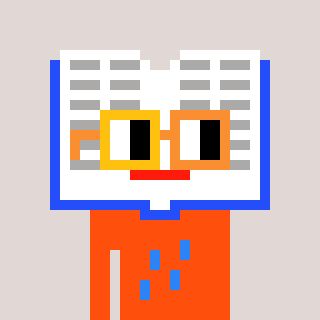
a pixel art character with square yellow and orange glasses, a dictionary-shaped head and a orange-colored body on a warm background